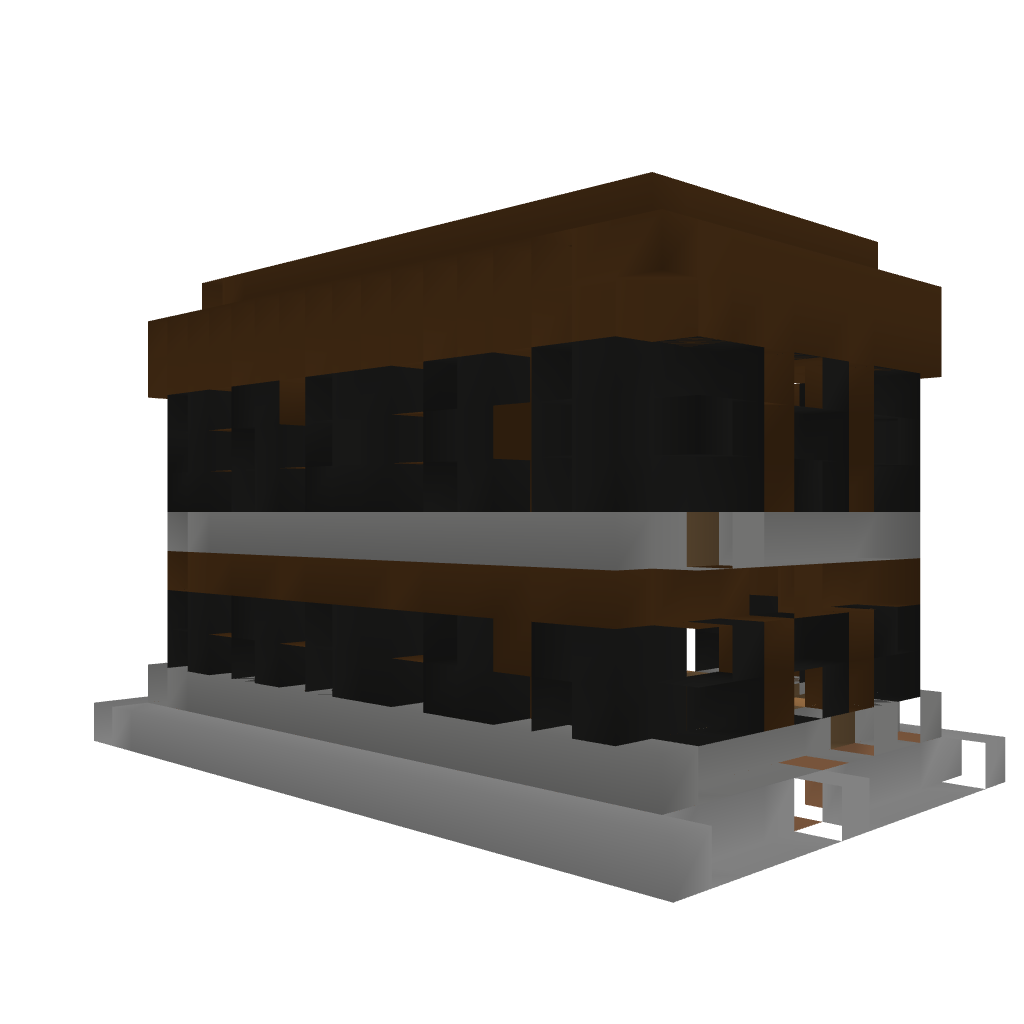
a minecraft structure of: Average House